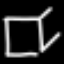
Label: square